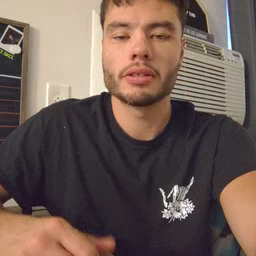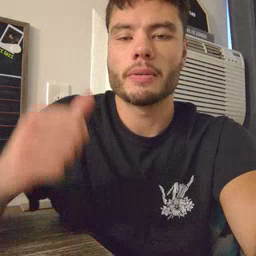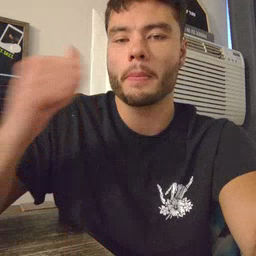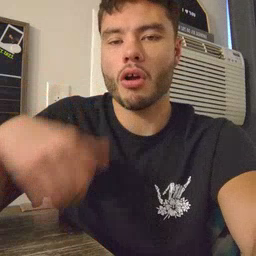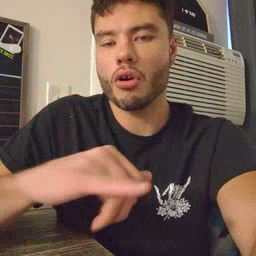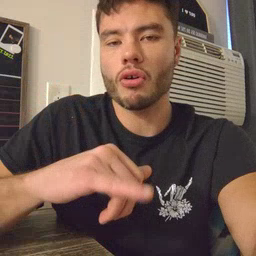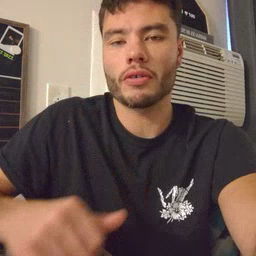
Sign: backyard